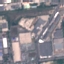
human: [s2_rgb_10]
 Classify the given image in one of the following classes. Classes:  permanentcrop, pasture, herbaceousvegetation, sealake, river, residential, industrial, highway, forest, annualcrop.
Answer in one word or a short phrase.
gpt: Industrial